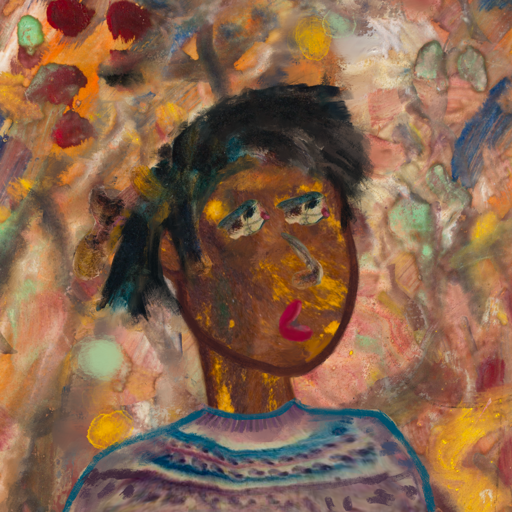
Background: Mother_And_Son_Mother, Head And Neck Side: Comrade, Face Side: Pipe, Bust: HillGirl, Hair Side: Pipe, Head Accessory: Blank, Second Necklace: Blank, Necklace: Blank, Baby: Blank